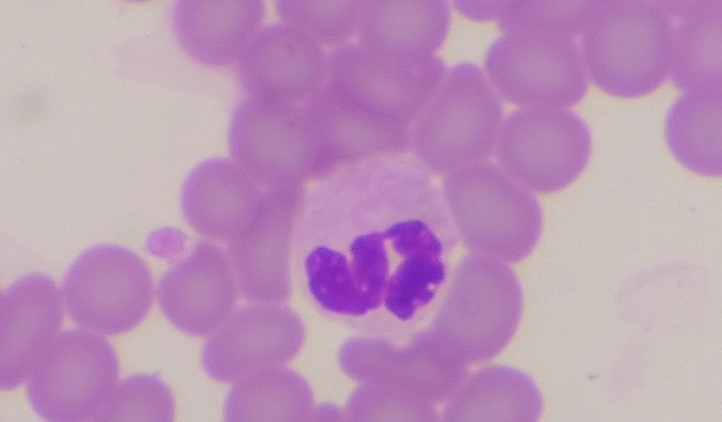
White blood cell type: Neutrophil